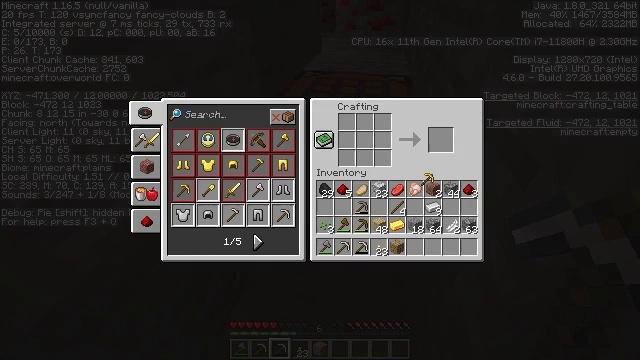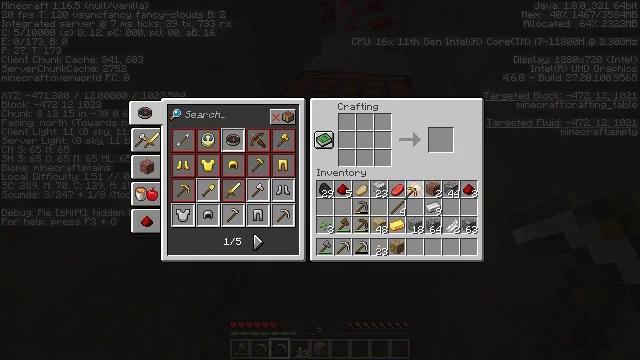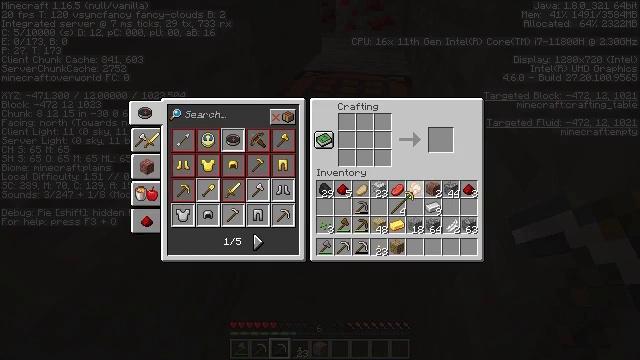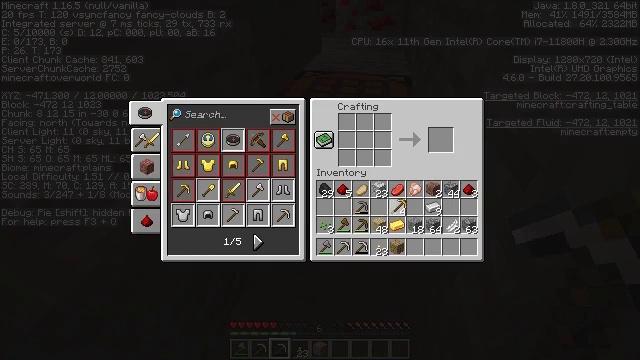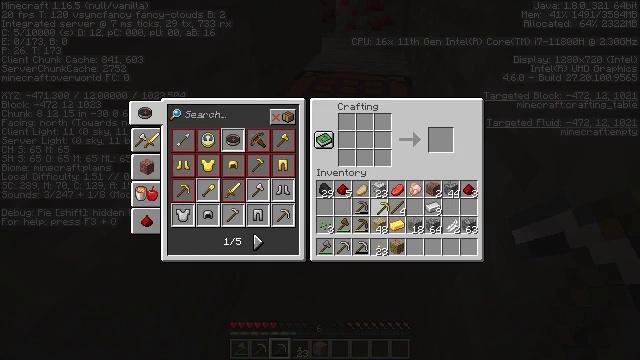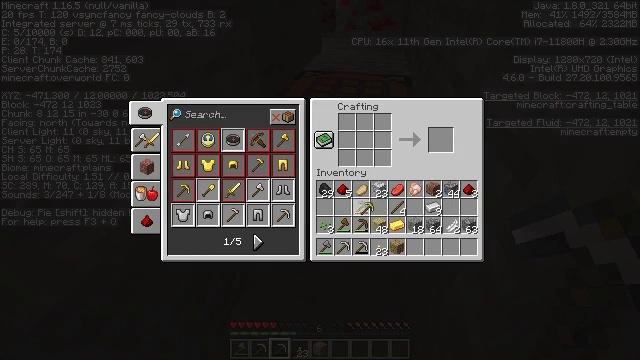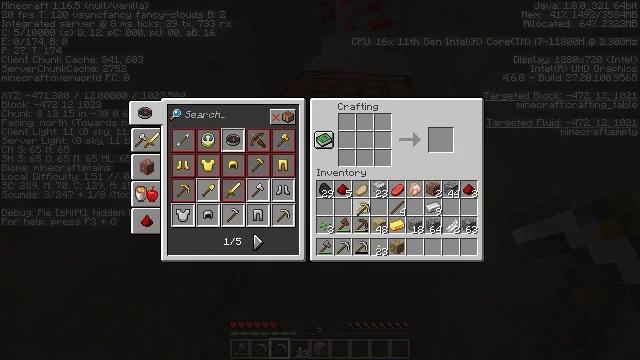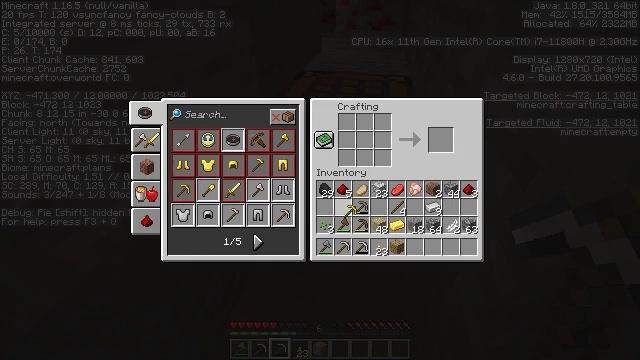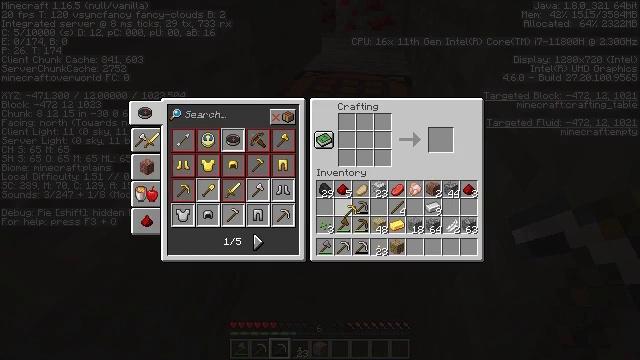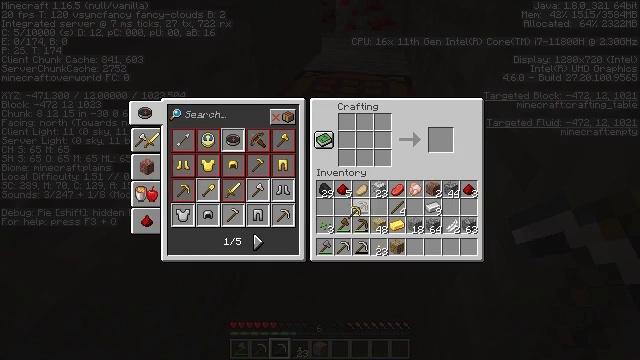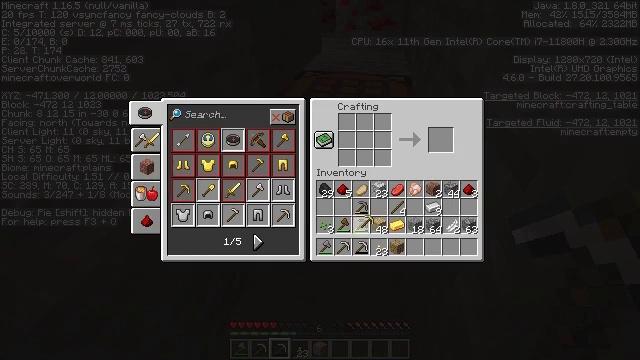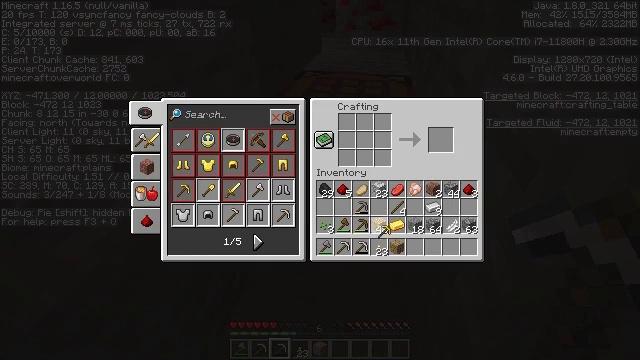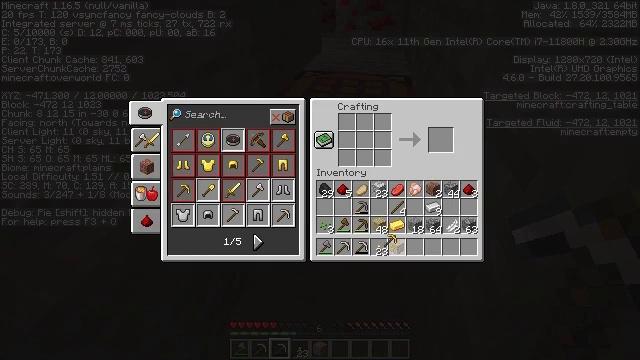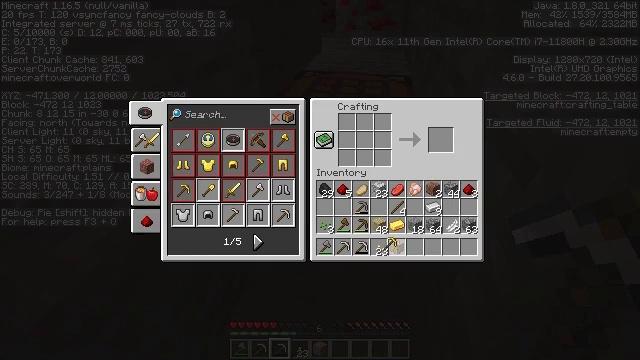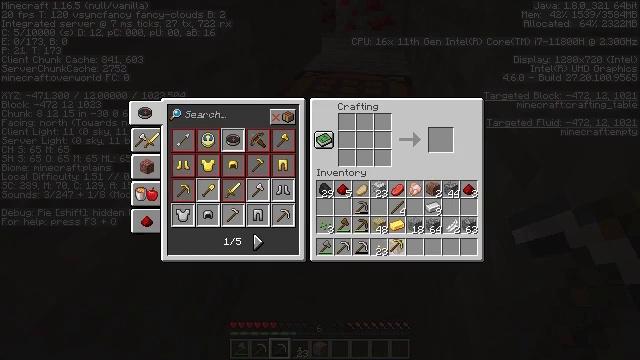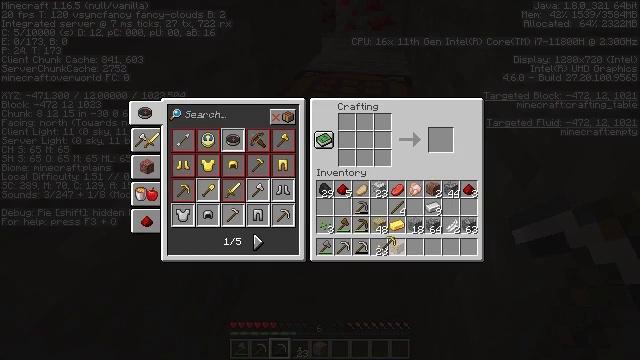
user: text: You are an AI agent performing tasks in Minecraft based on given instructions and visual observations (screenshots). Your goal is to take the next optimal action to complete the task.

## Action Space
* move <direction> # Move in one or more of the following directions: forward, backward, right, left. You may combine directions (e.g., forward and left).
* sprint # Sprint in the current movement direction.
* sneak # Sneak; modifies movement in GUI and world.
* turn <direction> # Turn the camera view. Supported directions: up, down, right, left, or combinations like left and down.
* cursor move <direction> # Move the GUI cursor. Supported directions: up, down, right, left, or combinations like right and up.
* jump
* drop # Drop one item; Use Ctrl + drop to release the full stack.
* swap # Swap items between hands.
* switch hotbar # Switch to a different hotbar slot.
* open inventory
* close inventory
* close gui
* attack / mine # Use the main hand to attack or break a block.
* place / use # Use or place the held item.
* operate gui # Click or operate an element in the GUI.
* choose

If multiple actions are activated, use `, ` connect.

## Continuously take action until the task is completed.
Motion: motion action
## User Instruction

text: Break the stone block.
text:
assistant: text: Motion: cursor move left and down, open gui
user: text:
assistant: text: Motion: no_op
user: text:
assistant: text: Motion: cursor move left and down
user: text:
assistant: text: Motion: cursor move left
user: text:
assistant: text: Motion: cursor move left
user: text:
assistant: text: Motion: no_op
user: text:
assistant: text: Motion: cursor move left
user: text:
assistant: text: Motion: no_op
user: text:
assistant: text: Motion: no_op
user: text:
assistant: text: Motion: cursor move right and down
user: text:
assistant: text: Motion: cursor move right and down
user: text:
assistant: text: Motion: cursor move down
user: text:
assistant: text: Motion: no_op
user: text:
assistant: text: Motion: no_op
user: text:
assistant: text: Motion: no_op
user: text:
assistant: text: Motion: cursor move left and up
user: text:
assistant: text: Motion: cursor move left
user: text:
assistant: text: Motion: no_op
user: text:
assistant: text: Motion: no_op
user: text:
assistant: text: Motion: no_op
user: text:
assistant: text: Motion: cursor move right and down
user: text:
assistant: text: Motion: no_op
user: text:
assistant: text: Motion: no_op
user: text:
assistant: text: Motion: no_op
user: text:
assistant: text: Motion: no_op
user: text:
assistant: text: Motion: operate gui
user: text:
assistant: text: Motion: operate gui
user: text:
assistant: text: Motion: no_op
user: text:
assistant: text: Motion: no_op
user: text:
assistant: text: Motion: no_op